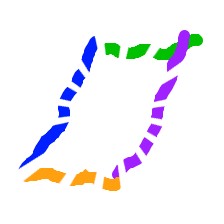
Shape: parallelogram